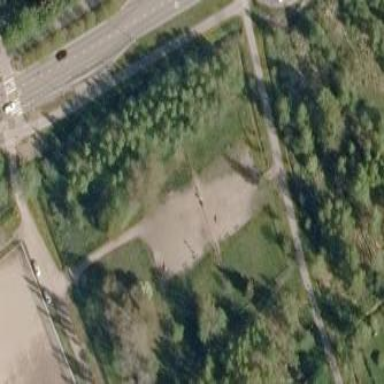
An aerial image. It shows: Dog park for leisure land.